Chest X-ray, PA view. Patient: 67 years old, sex M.
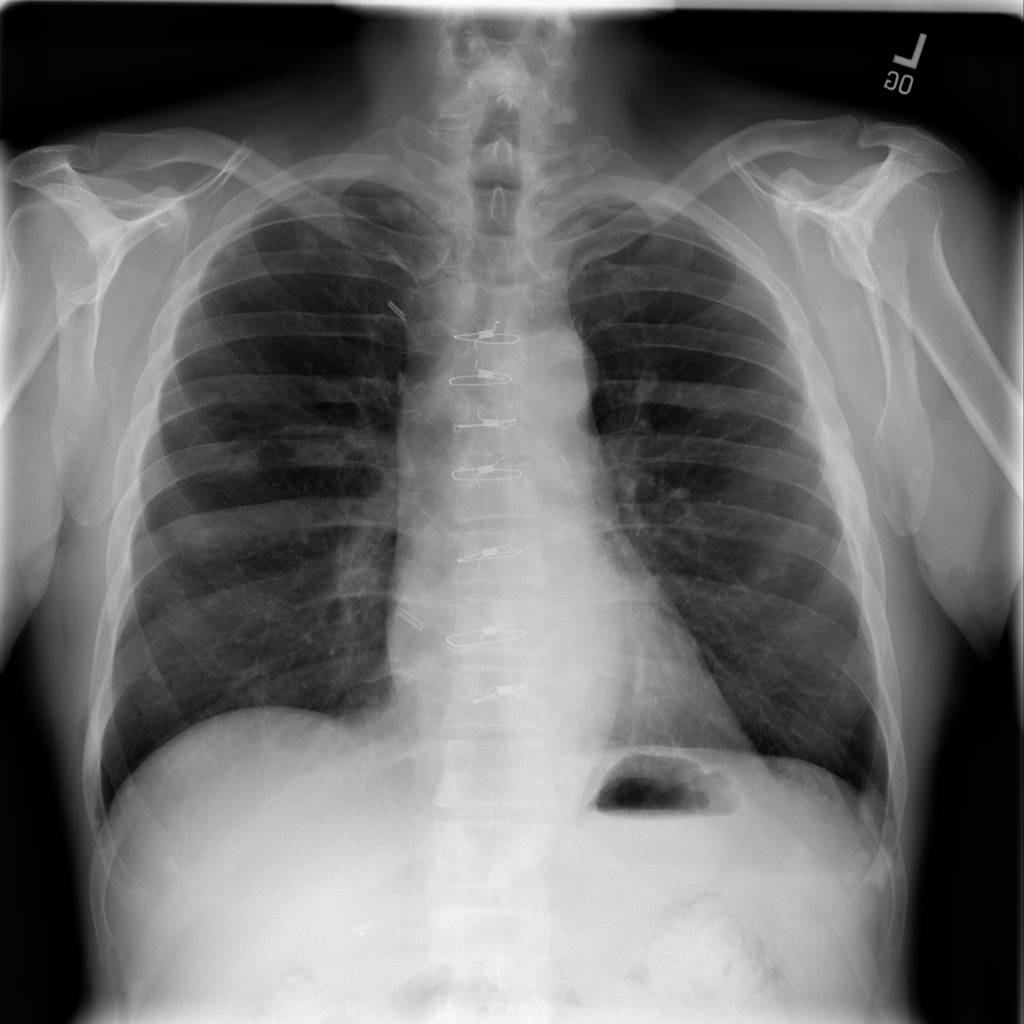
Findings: No Finding